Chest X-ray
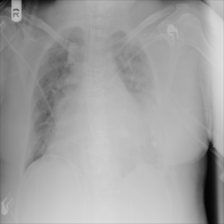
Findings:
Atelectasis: negative
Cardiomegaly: negative
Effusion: negative
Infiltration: positive
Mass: negative
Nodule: negative
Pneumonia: negative
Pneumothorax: negative
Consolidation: negative
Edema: negative
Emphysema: negative
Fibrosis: negative
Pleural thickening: negative
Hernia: negative